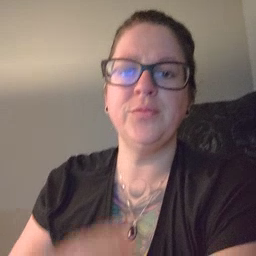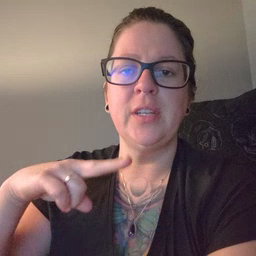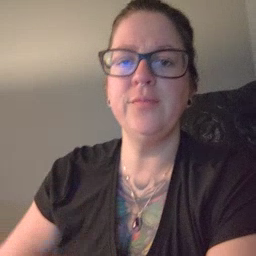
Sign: chair